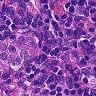
Metastatic tissue present: yes